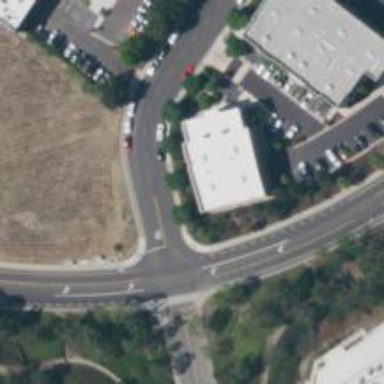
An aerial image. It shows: Road with stop sign.